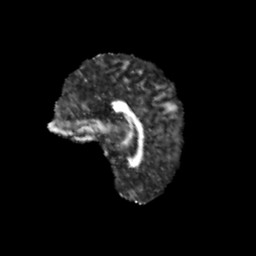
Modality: FA
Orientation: sagittal
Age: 10
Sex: female
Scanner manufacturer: siemens
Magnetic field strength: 3 T
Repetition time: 3.8 s
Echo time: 0.07 s